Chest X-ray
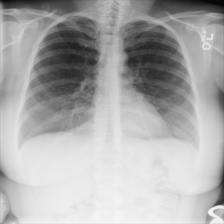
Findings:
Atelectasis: negative
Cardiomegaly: negative
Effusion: negative
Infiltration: negative
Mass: negative
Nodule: negative
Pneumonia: negative
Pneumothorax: negative
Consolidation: negative
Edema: negative
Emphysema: negative
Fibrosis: negative
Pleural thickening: negative
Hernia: negative